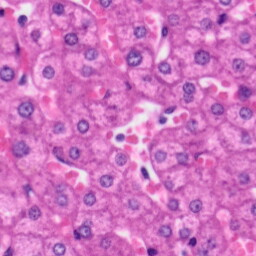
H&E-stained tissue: Liver